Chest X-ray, PA view. Patient: 44 years old, sex F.
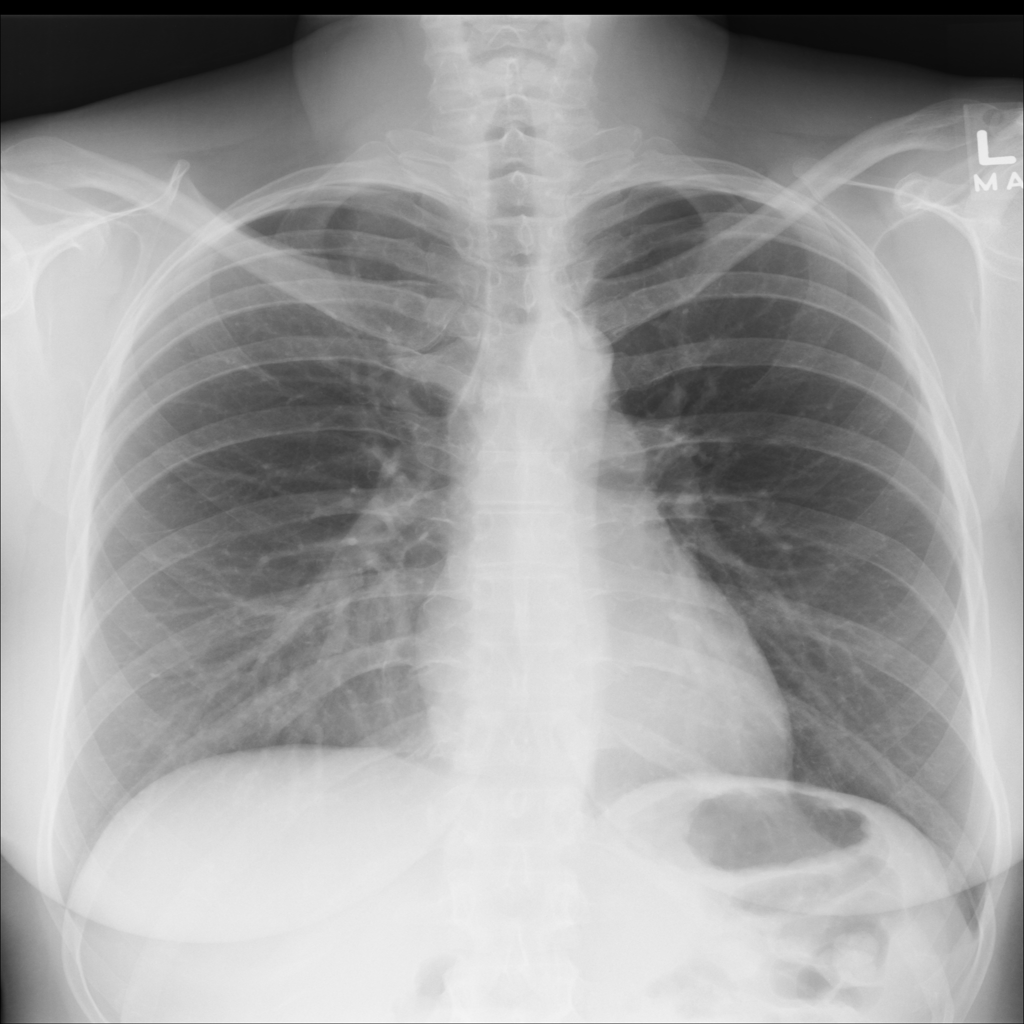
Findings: No Finding